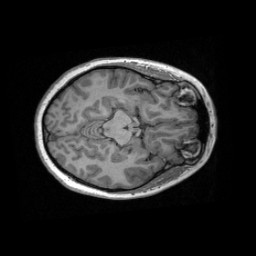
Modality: T1w
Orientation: axial
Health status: healthy
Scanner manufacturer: siemens
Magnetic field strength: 3 T
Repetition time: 2.3 s
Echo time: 0.00285 s